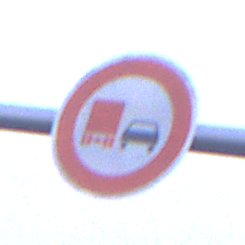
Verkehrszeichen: UeberholverbotKraftfahrzeuge
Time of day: SunriseSunset
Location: Outdoor (Urban)
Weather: Overcast
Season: NotSpecified
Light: Natural